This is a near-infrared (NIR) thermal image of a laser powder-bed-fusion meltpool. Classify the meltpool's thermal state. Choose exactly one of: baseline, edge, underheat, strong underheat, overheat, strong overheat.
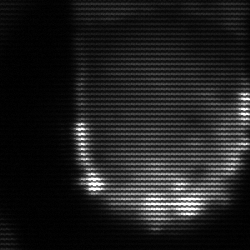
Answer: baseline